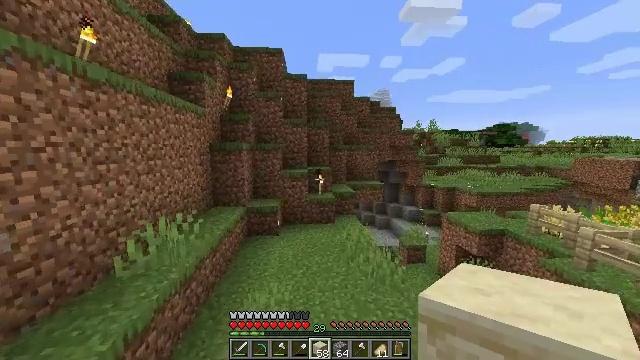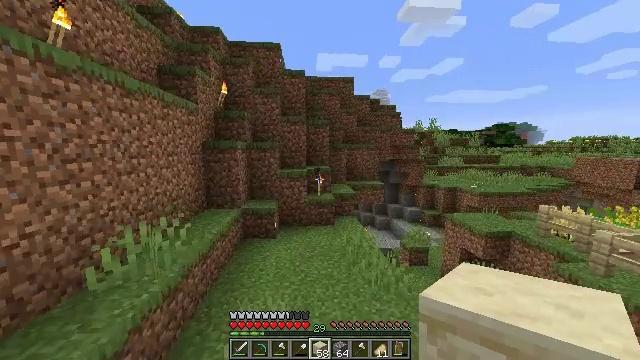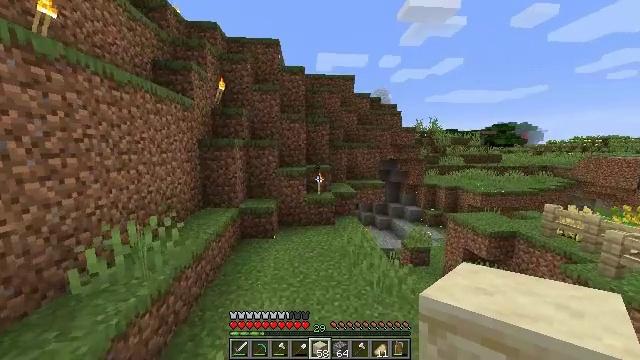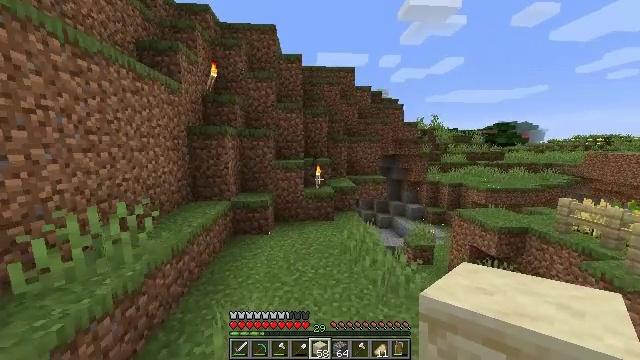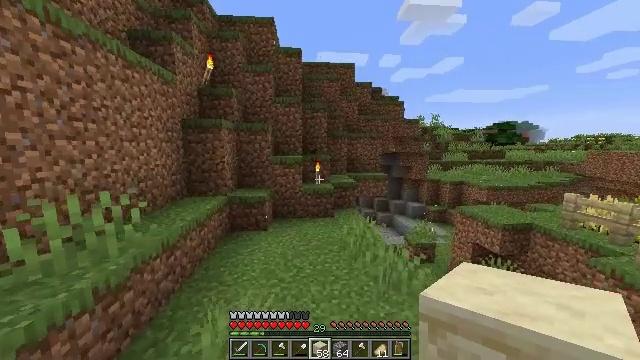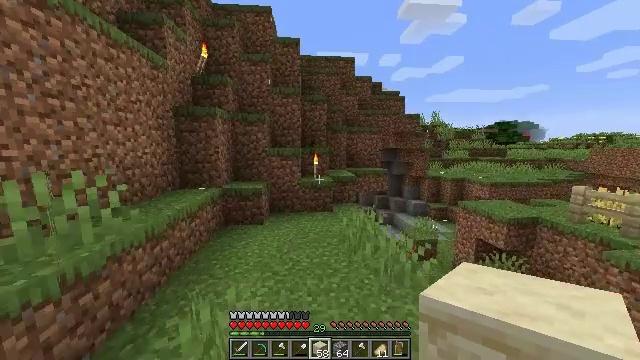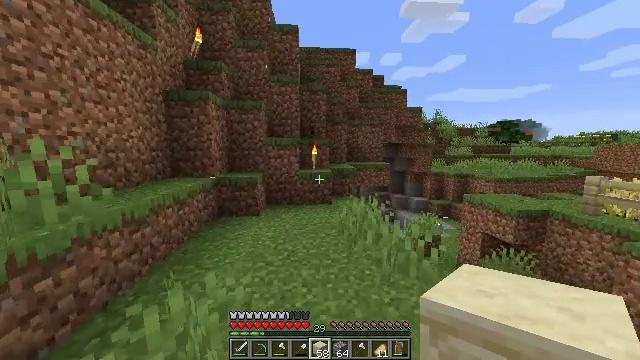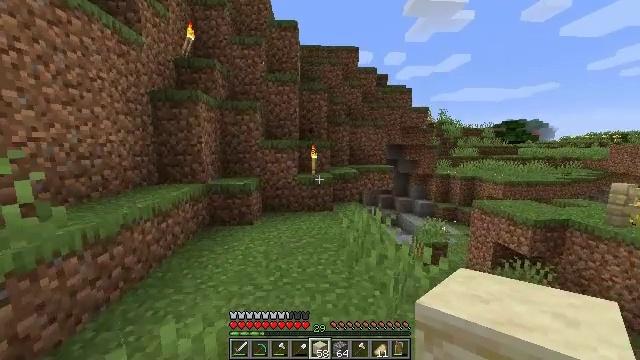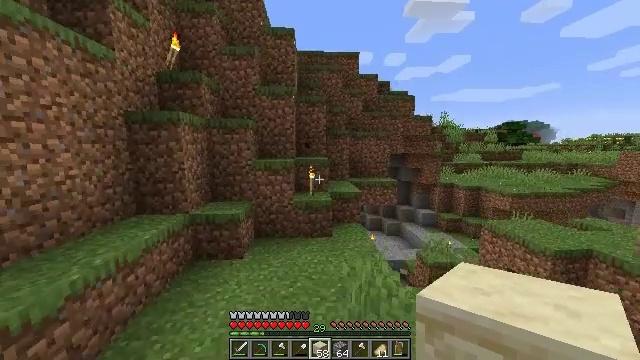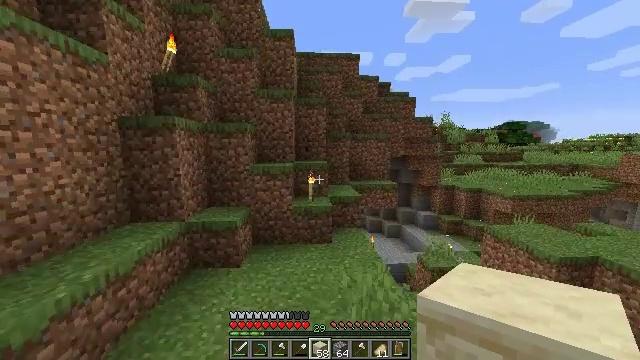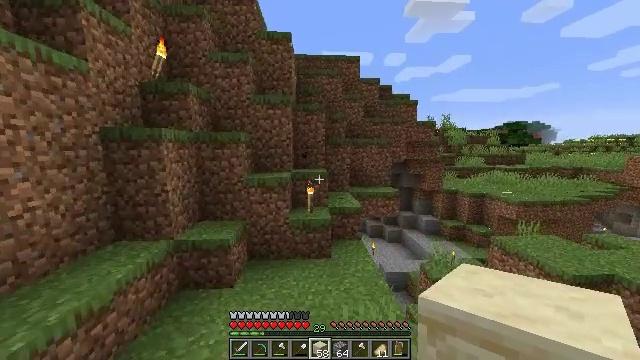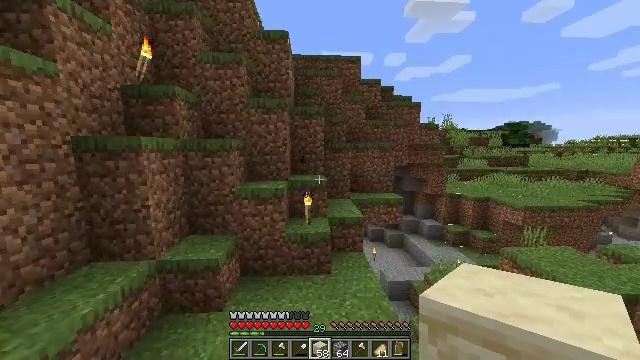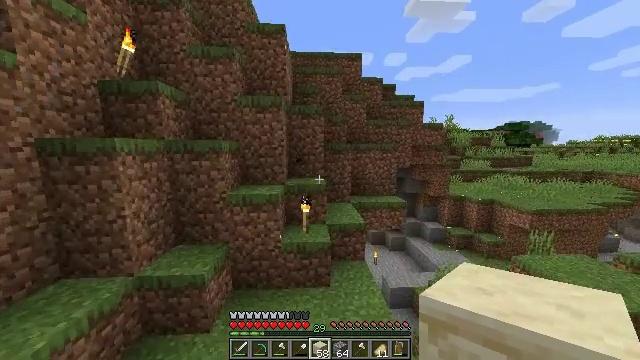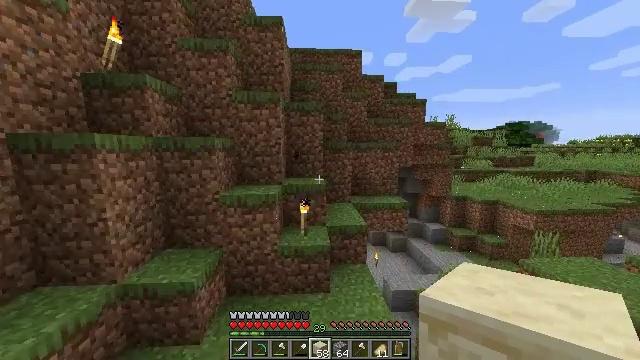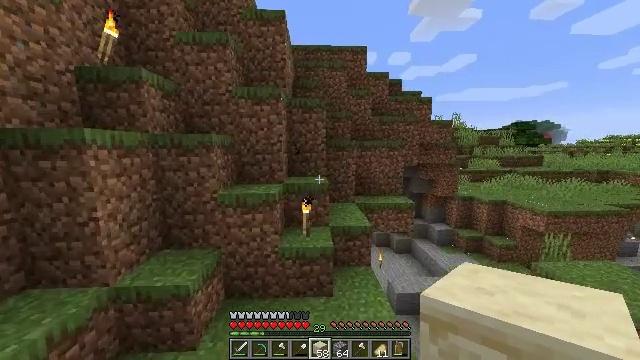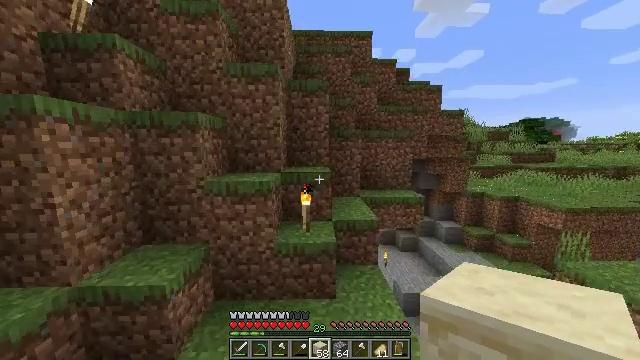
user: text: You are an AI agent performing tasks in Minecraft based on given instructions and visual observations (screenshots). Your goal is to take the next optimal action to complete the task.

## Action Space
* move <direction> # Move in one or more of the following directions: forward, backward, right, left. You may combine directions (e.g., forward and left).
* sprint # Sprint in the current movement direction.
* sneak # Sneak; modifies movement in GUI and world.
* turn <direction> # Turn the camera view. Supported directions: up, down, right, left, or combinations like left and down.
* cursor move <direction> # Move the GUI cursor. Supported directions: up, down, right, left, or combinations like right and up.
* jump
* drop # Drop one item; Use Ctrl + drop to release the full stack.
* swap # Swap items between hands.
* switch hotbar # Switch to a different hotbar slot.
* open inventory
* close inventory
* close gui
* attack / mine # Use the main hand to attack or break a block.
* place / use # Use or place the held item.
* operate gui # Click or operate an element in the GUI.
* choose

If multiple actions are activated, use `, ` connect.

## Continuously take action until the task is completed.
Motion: motion action
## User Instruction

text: Get sandstone slab by crafting with sandstone.
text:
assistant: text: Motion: move forward and move right, sprint, jump
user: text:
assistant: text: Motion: move forward and move right, sprint, jump
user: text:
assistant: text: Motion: move forward and move right, sprint, jump
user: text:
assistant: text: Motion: move forward and move right, sprint, jump
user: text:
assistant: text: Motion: move forward and move right, sprint, jump
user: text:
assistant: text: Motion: move forward, sprint, jump
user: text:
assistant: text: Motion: move forward, sprint, jump
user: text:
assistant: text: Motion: move forward, sprint, jump
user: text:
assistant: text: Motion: move forward, sprint, jump
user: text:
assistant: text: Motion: move forward, sprint, jump
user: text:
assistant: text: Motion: move forward, sprint, jump
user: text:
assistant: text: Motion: move forward, sprint, jump
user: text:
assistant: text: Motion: move forward, sprint, jump
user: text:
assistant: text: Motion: move forward, sprint, jump
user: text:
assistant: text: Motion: move forward, sprint, jump
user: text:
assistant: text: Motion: move forward, sprint, turn left, jump
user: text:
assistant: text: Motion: move forward, sprint, jump
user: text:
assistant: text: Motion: move forward, sprint, turn left, jump
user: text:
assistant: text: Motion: move forward, sprint, turn left, jump
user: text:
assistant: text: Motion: move forward, sprint, turn left, jump
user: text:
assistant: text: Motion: move forward, sprint, turn left, jump
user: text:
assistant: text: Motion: move forward, sprint, turn left, jump
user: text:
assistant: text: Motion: move forward, sprint, turn left, jump
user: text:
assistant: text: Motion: move forward, sprint, turn left, jump
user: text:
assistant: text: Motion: move forward, sprint, turn left, jump
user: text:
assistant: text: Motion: move forward, sprint, turn left and up, jump
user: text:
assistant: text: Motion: move forward and move left, sprint, turn left and up, jump
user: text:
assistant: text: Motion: move forward and move left, sprint, turn left, jump
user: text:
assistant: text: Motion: move forward and move left, sprint, jump
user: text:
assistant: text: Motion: move forward and move left, sprint, jump